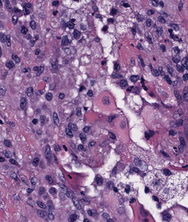
Tumor epithelial tissue: yes
Tumor-associated stroma tissue: no
Normal tissue: no